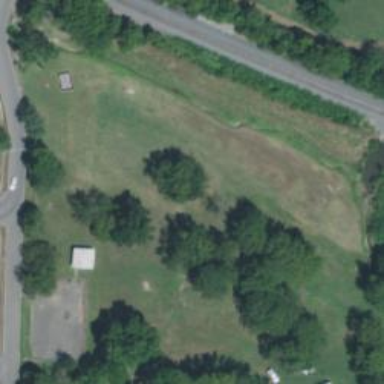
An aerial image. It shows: Disc golf pitch on leisure land.